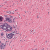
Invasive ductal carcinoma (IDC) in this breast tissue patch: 0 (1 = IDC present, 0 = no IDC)